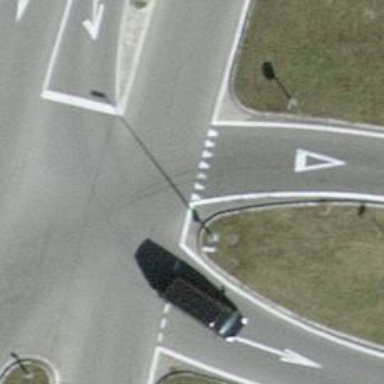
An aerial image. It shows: Road with "give way" sign.